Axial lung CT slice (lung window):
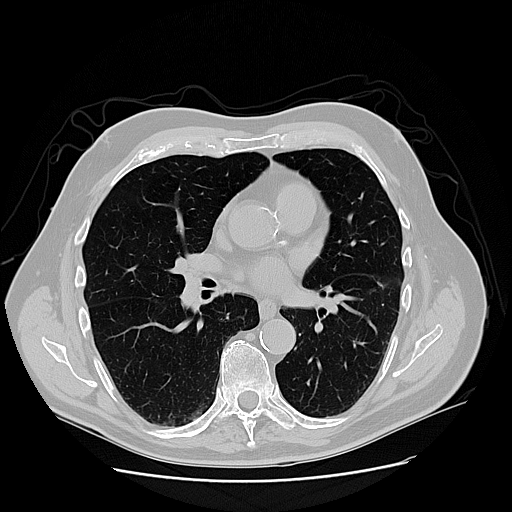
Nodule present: no